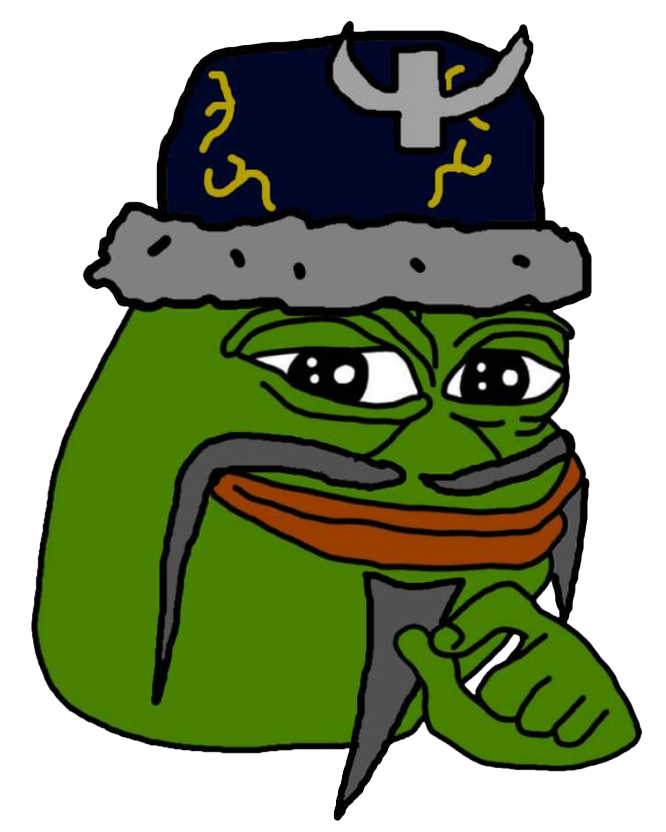
Label: 5_Pepe